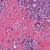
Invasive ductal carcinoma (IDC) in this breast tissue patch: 0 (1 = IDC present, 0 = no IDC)